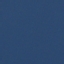
Land use / land cover: SeaLake